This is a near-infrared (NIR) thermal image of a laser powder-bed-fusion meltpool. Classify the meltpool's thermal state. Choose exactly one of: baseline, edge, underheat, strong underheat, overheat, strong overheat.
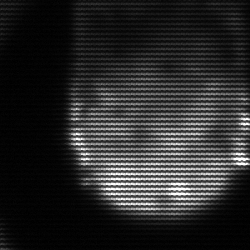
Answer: strong underheat